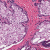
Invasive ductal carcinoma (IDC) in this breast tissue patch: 0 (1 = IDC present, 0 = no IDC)